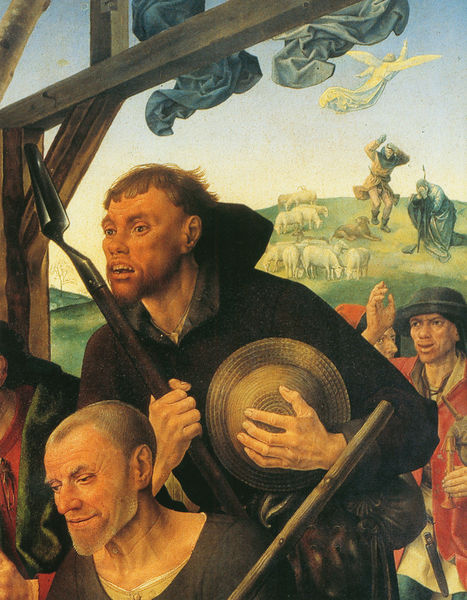
Titel: Portinari Triptychon
Künstler: Hugo van der Goes
Institution: Florenz, Uffizien
Schlagwörter: himmel, mann, menschen, braun, hut, hüte, männer, hund, arm, öl, hütte, bauern, engel, stab, giebel, strohhut, freude, bauer, schaf, staunen, andacht, stall, jünger, schafe, hirte, hirten, hüten, schäfer, krippe, gebälk, aufgebracht, apostel, schafr